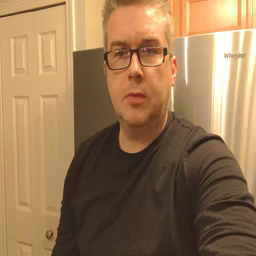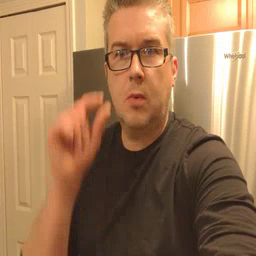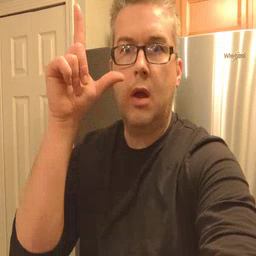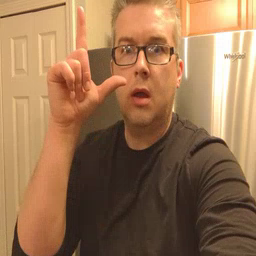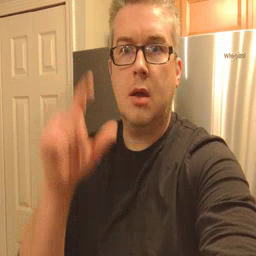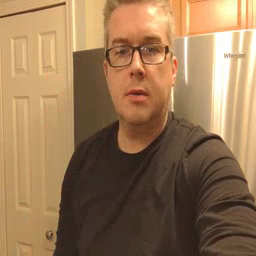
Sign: awake